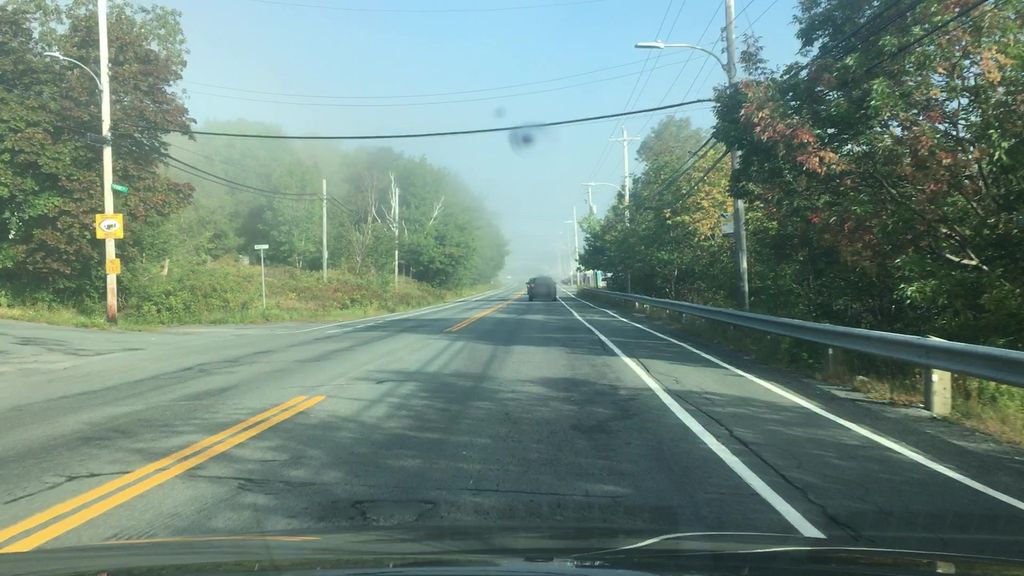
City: halifax